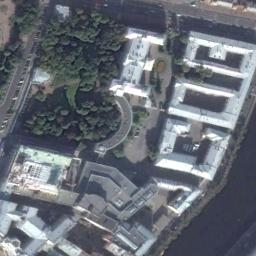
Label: palace